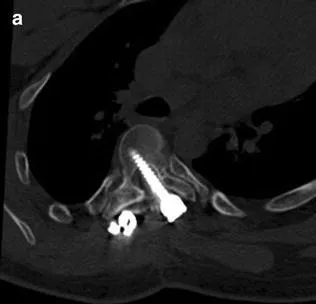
CT scan showing the gross misplacement of the pedicle screw, which crossed the center of the vertebral canal on axial.
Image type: radiology (ct)